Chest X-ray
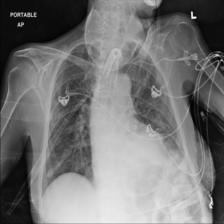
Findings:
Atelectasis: negative
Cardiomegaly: negative
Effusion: negative
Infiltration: negative
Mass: negative
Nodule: negative
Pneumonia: negative
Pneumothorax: negative
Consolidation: negative
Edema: negative
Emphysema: negative
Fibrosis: negative
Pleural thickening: negative
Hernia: negative